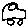
Label: car